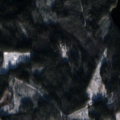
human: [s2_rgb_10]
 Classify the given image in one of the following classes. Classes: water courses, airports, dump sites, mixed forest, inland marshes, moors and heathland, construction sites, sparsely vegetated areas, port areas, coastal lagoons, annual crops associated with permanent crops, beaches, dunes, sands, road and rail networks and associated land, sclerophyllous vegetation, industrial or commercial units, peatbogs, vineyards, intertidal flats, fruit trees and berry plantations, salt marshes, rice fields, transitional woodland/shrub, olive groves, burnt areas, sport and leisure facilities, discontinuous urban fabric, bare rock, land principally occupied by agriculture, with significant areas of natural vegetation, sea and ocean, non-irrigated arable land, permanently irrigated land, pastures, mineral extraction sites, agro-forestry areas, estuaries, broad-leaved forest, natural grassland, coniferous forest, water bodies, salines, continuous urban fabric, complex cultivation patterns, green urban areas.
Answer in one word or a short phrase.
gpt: coniferous forest, mixed forest, transitional woodland/shrub, water bodies